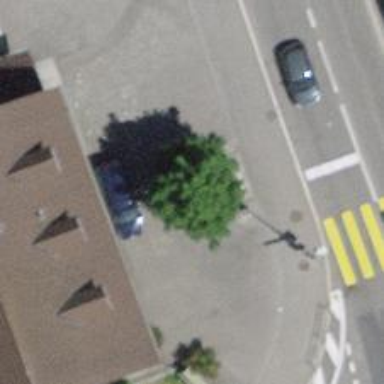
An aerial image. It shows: Bicycle parking facility.